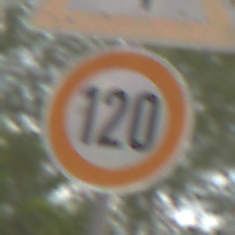
Verkehrszeichen: Geschwindigkeit120
Zusatzzeichen oben: FlugbetriebLinks
Umgebung: Outdoor, Urban
Tageszeit: MorningAfternoon
Wetter: Overcast
Licht: Natural
Jahreszeit: NotSpecified
Kontrast: LowContrast